Field crop: maize
Growth stage: 1
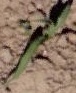
Species: maize